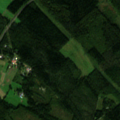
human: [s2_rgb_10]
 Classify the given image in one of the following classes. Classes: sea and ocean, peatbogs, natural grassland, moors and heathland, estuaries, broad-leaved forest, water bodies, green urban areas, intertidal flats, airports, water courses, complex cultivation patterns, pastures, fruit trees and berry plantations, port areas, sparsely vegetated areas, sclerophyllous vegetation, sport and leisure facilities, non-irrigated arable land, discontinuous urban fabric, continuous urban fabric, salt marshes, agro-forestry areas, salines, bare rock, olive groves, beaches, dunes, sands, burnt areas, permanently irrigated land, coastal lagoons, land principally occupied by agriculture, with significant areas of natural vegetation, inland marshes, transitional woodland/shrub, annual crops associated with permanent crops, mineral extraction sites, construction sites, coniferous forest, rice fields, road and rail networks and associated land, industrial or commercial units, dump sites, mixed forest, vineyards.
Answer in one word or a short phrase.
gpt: land principally occupied by agriculture, with significant areas of natural vegetation, coniferous forest, mixed forest, transitional woodland/shrub